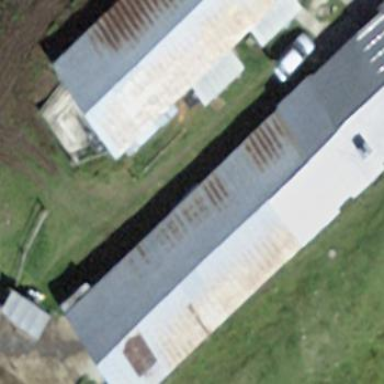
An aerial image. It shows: Gabled building.